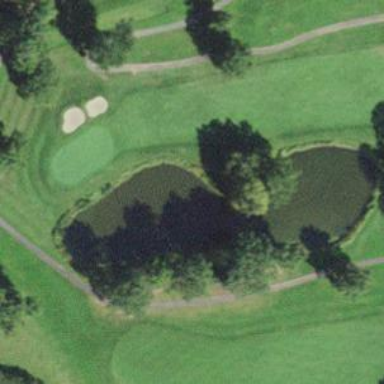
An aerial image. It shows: Water hazard in golf course. The hazard is natural water feature.